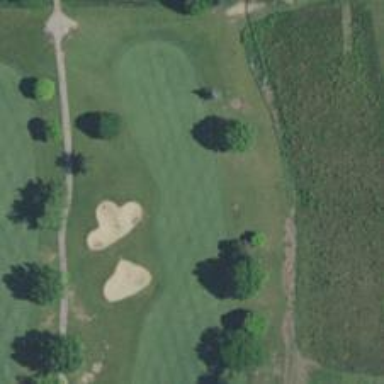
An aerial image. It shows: View of golf hole.